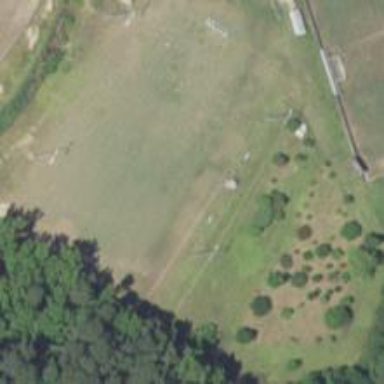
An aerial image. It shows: Soccer pitch for leisureland activities.